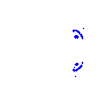
Particle: proton